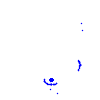
Particle: kaon